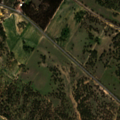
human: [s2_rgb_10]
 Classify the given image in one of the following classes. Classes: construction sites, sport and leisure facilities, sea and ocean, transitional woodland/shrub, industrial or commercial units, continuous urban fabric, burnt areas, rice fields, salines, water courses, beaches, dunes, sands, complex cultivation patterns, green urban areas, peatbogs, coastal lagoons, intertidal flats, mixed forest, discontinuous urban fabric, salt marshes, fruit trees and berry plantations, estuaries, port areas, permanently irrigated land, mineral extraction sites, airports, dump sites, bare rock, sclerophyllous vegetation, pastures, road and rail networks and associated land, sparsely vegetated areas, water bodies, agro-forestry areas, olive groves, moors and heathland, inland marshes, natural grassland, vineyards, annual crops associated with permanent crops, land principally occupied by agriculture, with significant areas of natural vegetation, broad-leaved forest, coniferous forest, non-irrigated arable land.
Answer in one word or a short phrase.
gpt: non-irrigated arable land, agro-forestry areas, broad-leaved forest